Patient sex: M
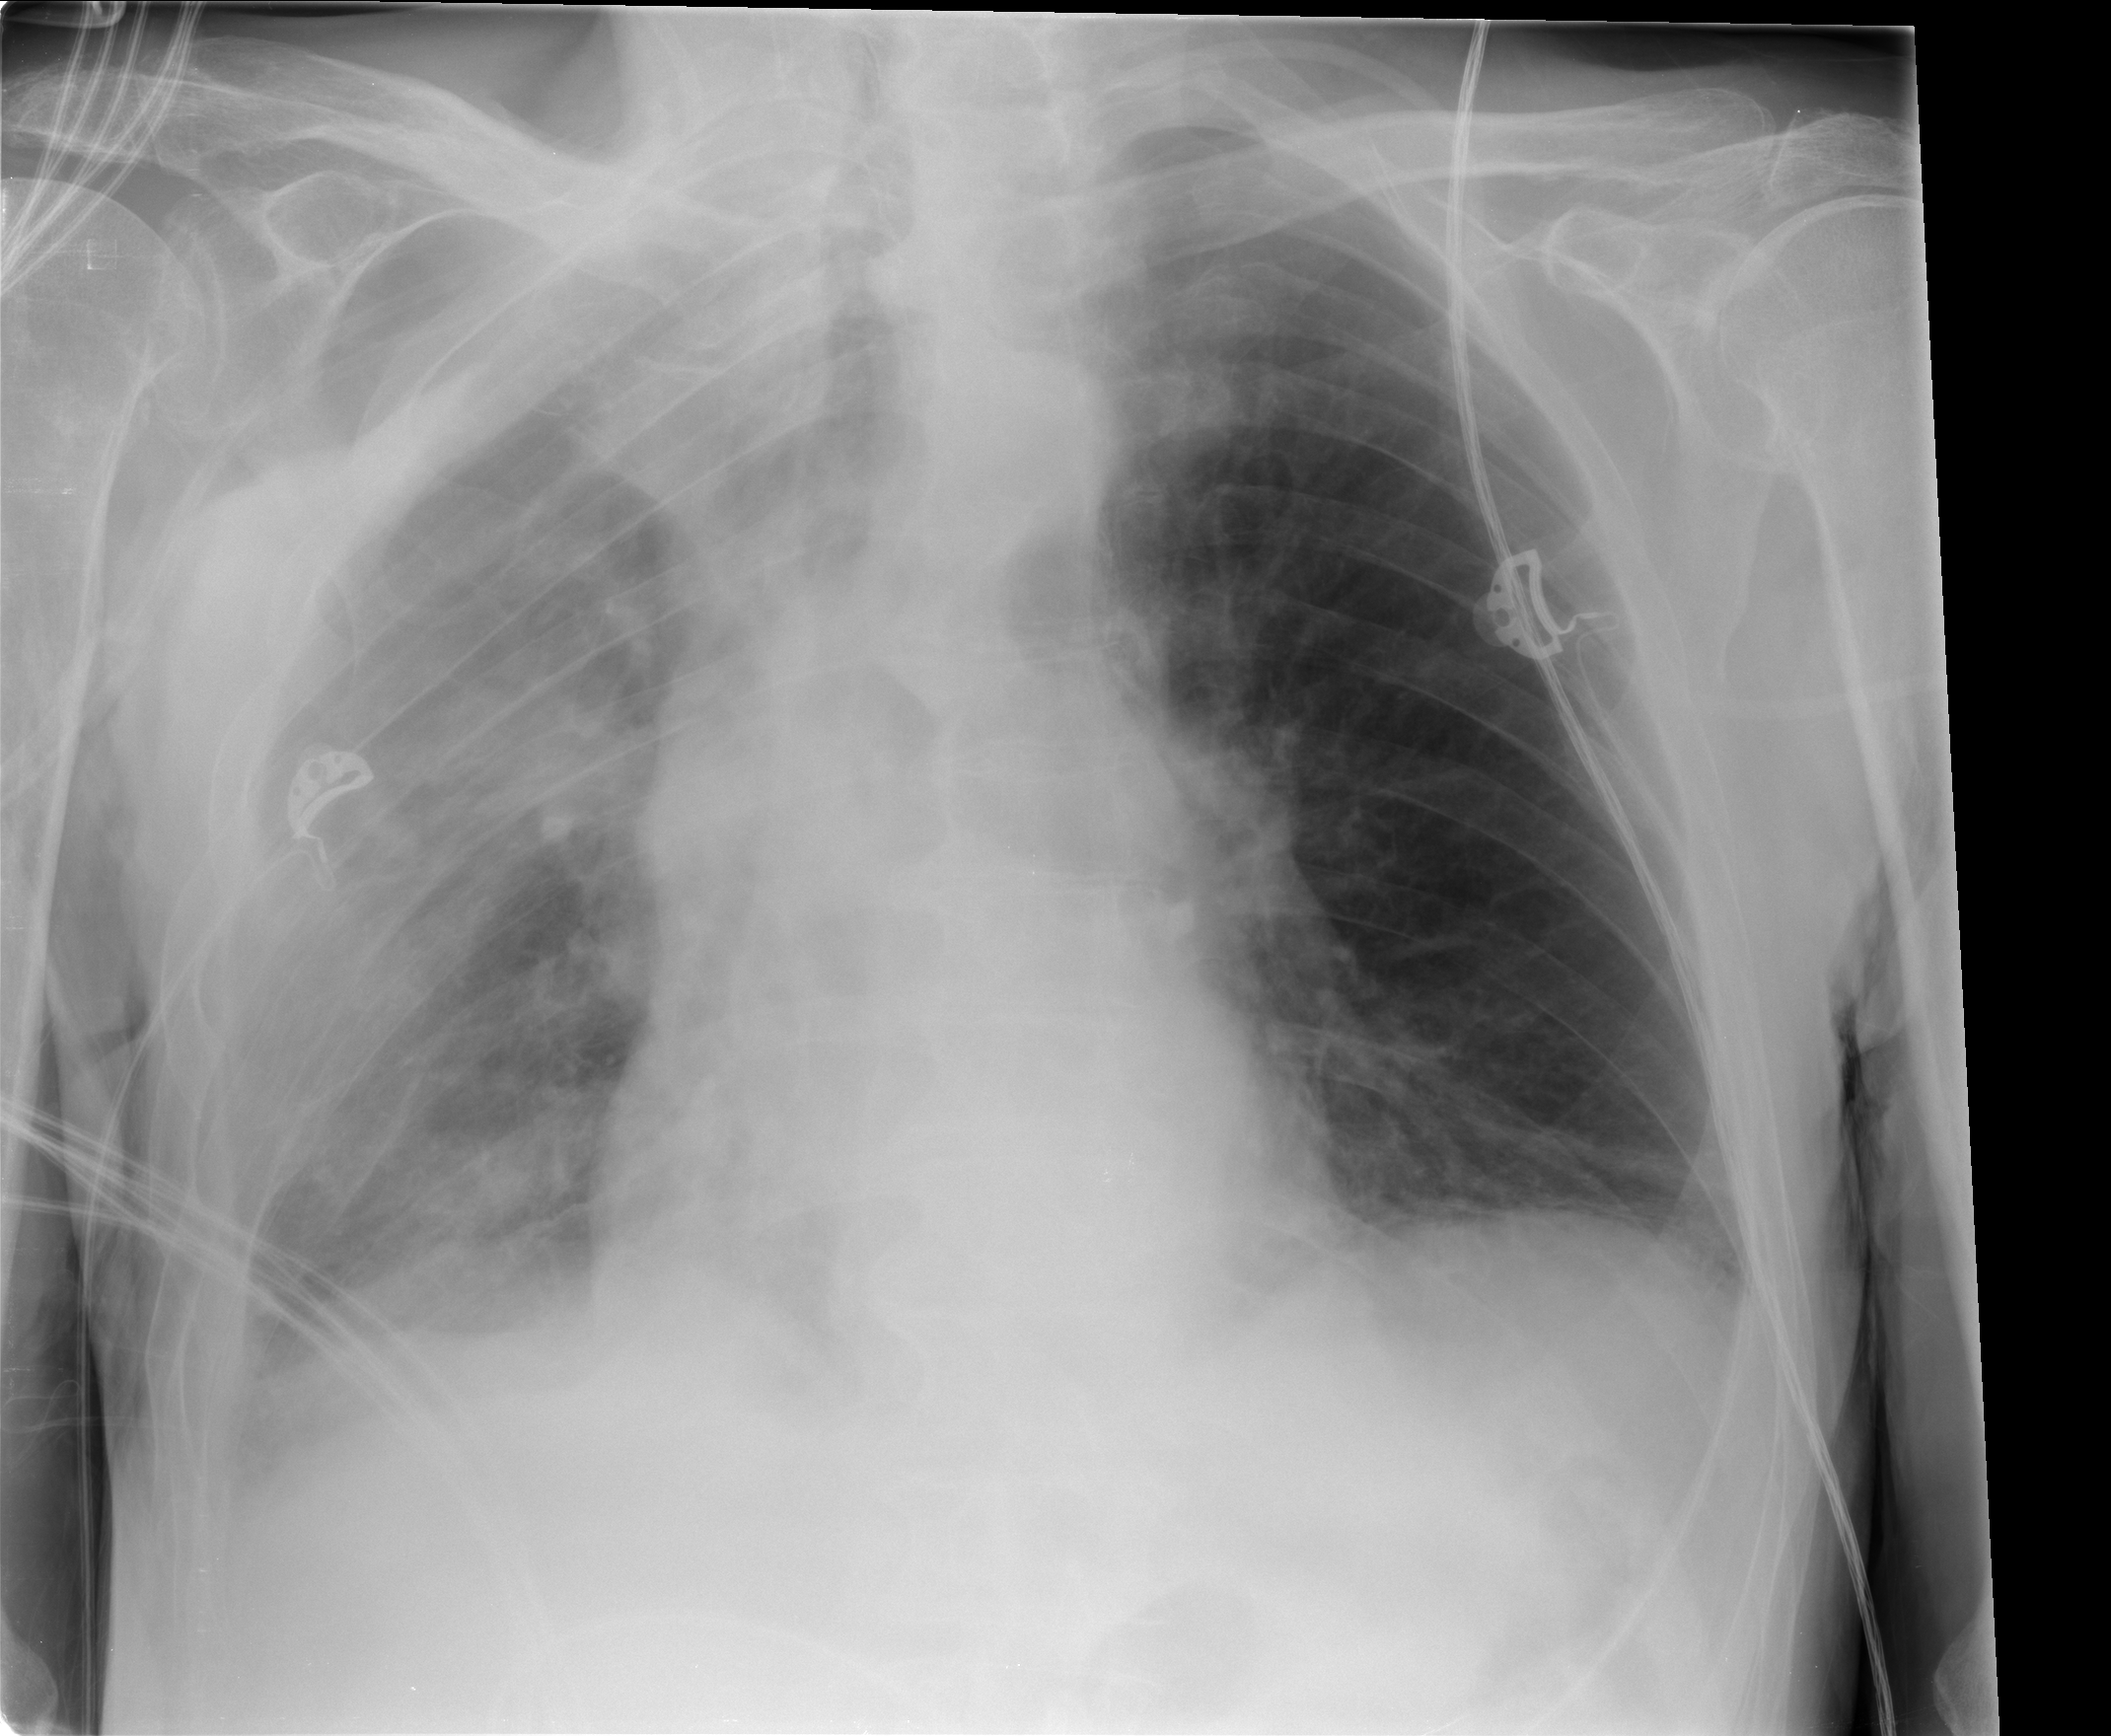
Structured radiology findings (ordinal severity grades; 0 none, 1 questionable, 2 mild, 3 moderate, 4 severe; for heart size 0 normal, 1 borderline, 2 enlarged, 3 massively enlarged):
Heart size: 0
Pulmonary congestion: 2
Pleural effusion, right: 2
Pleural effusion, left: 0
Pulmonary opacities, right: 2
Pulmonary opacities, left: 0
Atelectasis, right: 2
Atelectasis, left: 1